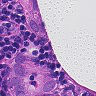
Metastatic tissue present: yes